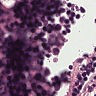
Metastatic tissue present: no